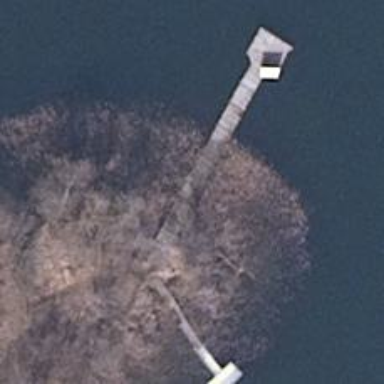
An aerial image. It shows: Man-made pier.